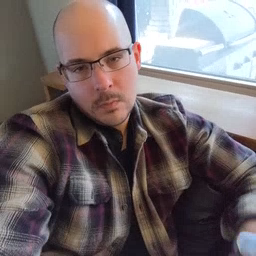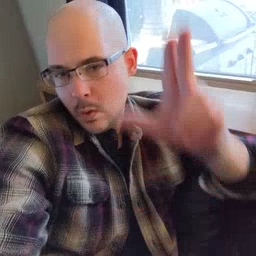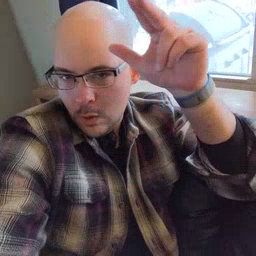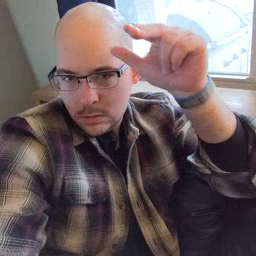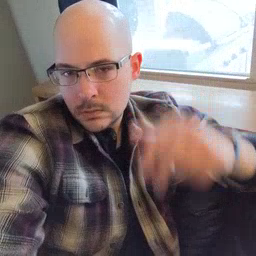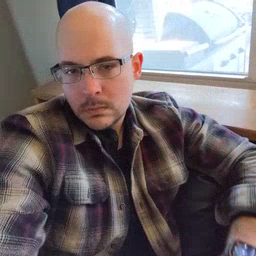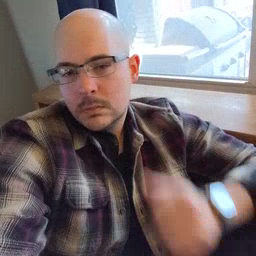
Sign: horse